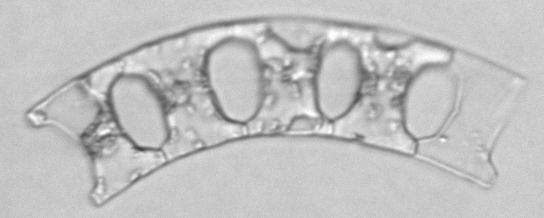
Label: Eucampia